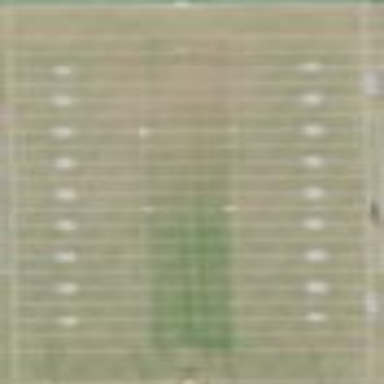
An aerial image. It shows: American football pitch.